Question: I try to extract lotto numbers from <URL>.

Tried with Python, beautifulsoup the following:
'''
from BeautifulSoup import BeautifulSoup
import urllib2
url="https://www.lotto.de/de/ergebnisse/lotto-6aus49/archiv.html"
page=urllib2.urlopen(url)
soup = BeautifulSoup(page.read())
numbers=soup.findAll('li',{'class':'winning_numbers.boxRow.clearfix'})
for number in numbers:
print number['li']+","+number.string
'''
Returns nothing, which I actually expected. I read the tutorial, but still didn't understand the parsing totally. Could someone give me a hint?
Thank you!
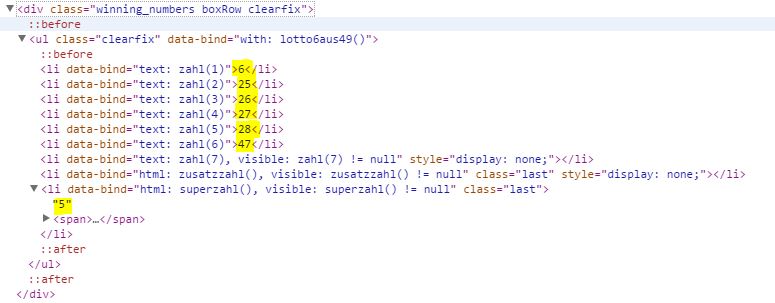
Answer: As the data content is dynamically generated, one of the solutions you may use <URL>, like so:
'''
from selenium import webdriver
url="https://www.lotto.de/de/ergebnisse/lotto-6aus49/archiv.html"
# I'm using PhantomJS, you may use your own...
driver = webdriver.PhantomJS(executable_path='/usr/local/bin/phantomjs')
driver.get(url)
soup = BeautifulSoup(driver.page_source)
# I just simply go through the div class and grab all number texts
# without special number, like in the Sample
for ul in soup.findAll('div', {'class': 'winning_numbers'}):
n = ','.join(li for li in ul.text.split() if li.isdigit())
if n:
print 'number: {}'.format(n)
number: 6,25,26,27,28,47
'''
To also grab the special number:
'''
for ul in soup.findAll('div', {'class': 'winning_numbers'}):
# grab only numeric chars, you may apply your own logic here
n = ','.join(''.join(_ for _ in li if _.isdigit()) for li in ul.text.split())
if n:
print 'number: {}'.format(n)
number: 6,25,26,27,28,47,5 # with special number
'''
Hope this helps.